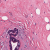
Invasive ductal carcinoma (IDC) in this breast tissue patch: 0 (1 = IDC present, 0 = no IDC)